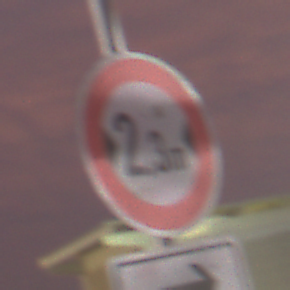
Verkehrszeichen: TatsaechlicheBreite2Komma3
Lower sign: RichtungsangabeDurchPfeile5
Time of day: SunriseSunset
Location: Outdoor (Urban)
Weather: PartlyCloudy
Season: NotSpecified
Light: Artificial